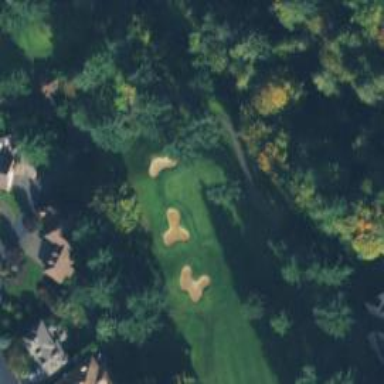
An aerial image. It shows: Golf hole for the sport of golf.